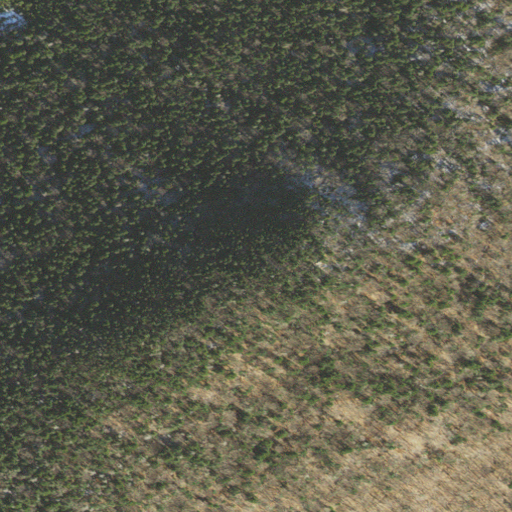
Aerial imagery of mountain in Vermont named Styles Peak containing evergreen forest and deciduous forest